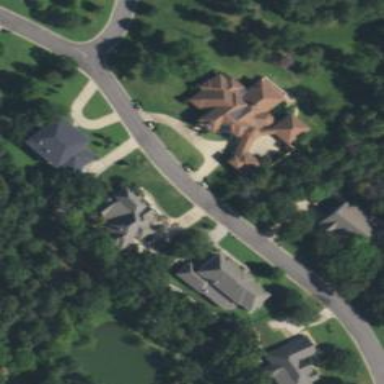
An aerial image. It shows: Residential road.